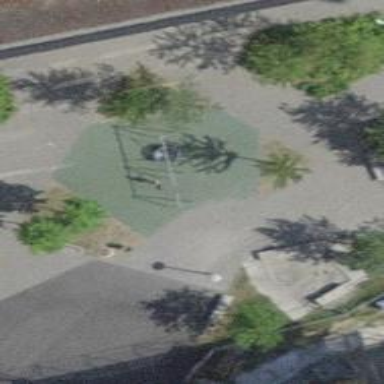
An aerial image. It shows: Playground area for leisure land.